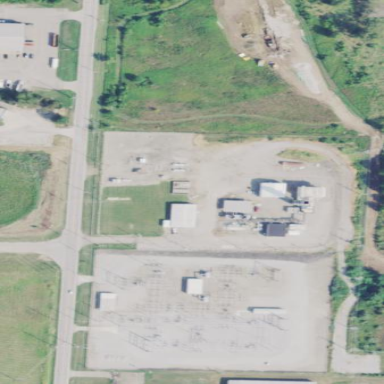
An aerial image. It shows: Power plant.